Question: I got this application.js
And when I run my app locally with env production dropdowns work fine. But after deploy to a real server they stopped working.
'''
//= require ckeditor/init
//= require jquery
//= require jquery_ujs
//= require bootstrap
//= require jquery.turbolinks
//= require turbolinks
//= require_tree .
'''
How can I fix this?
up1
'''
Uncaught TypeError: Cannot read property 'langEntries' of nullapplication-c6f1be54480428c9ab047aa15b1a5d07.js:4
window.CKEDITOR.window.CKEDITOR.dom.CKEDITOR.plugins.setLangapplication-c6f1be54480428c9ab047aa15b1a5d07.js:21 (anonymous function)
'''
up2
I dev env I have a lot of errors

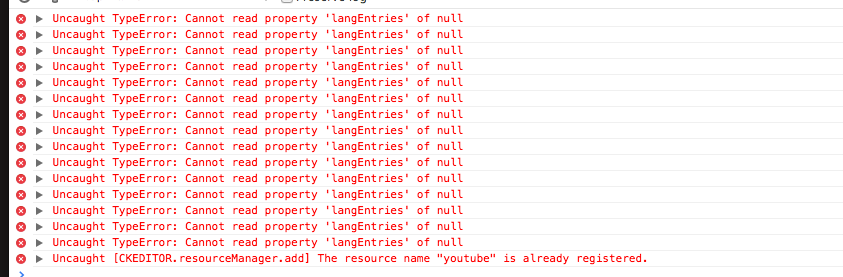
Answer: I tried a lot of things but ended up removing turbolinks completely.